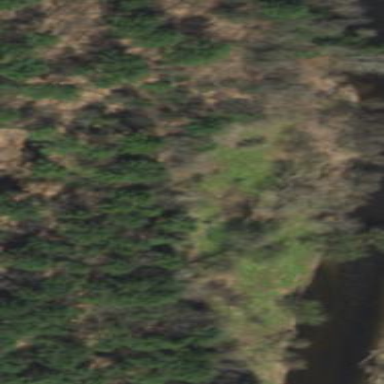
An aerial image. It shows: Nature reserve known as Forest Preserve Detached Parcel.